Aerial crown-view tile of a tropical tree (Barro Colorado Island, Panama), acquired 20250512:
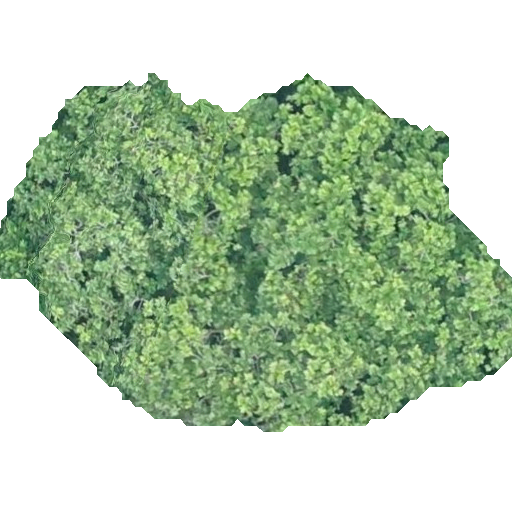
Species: Anacardium excelsum
GBIF accepted scientific name: Anacardium excelsum
Crown area: 199.414 m²